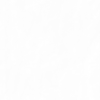
Label: not_dusty